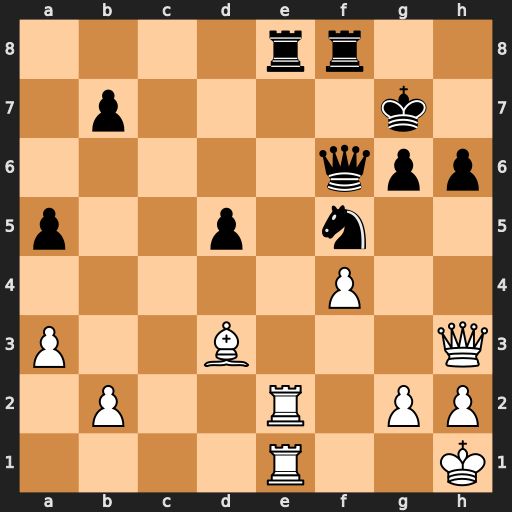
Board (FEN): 4rr2/1p4k1/5qpp/p2p1n2/5P2/P2B3Q/1P2R1PP/4R2K
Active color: w
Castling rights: -
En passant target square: -
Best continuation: Rxe8 Rxe8 Rxe8